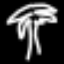
Label: palm tree